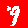
Digit: 9